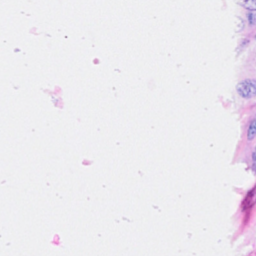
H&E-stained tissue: Breast